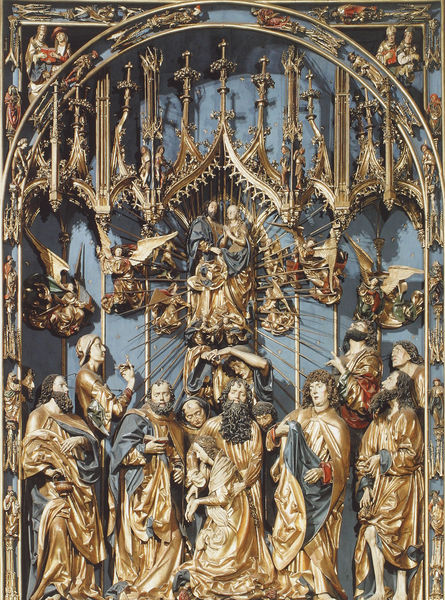
Titel: Krakau, Pfarrkirche Maria Himmelfahrt (Marienkirche), Hochaltar
Künstler: Veit Stoß
Standort: Krakau (Kraków), Marienkirche (EU - PL)
Schlagwörter: blau, flügel, mann, umhang, menschen, bar, haar, holz, männer, bart, bärte, johannes, trauer, täufer, kirche, figur, gewand, gold, paar, gotik, engel, skulptur, figuren, rundbogen, ornamente, plastik, bemalt, foto, türme, strahlen, gebet, zwickel, altar, hochaltar, schnitzerei, skulpturen, statuen, gotisch, mittelalter, baldachin, heilige, heilig, putten, maria, madonna, biblisch, schrein, himmelfahrt, fialen, heilige familie, krabben, fiale, mandorla, apostel, enel, holzaltar, bildschnitzerei, bildschnitzer, himmelfahrt mariens, mari, gitik, altarrelief, heilienfiguren, tbart, zeigegestuts, goldene gewänder